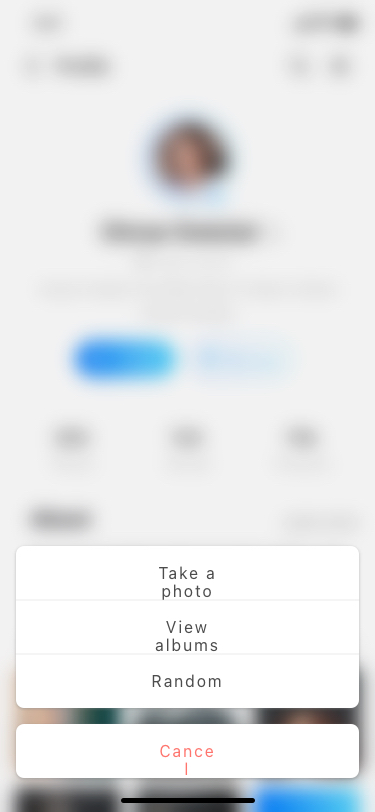
Text in this UI design:
Cancel
View albums
Take a photo
Random